Aerial crown-view tile of a tropical tree (Barro Colorado Island, Panama), acquired 20241014:
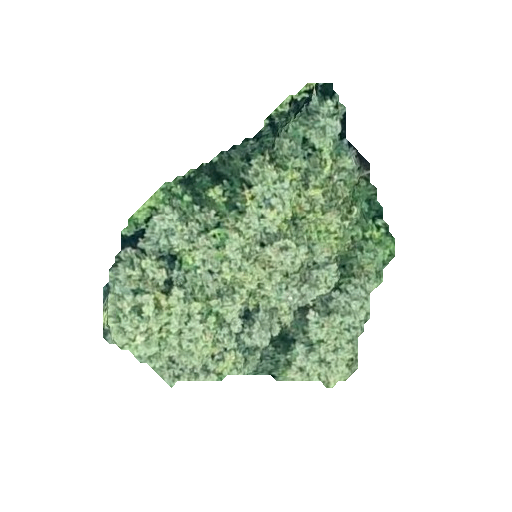
Species: Luehea seemannii
GBIF accepted scientific name: Luehea seemannii
Crown area: 91.783 m²